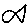
Label: fish